Question: Admin bar appears after adding code to the functions.php
'''
add_filter( 'show_admin_bar', '__return_true' );
'''
but empty except for the WP logo and the search on the right.
I installed latest version of twentyTwelve, it didn't appear,after adding the same code to the theme's functions.php it appears with the same problem.
So I don't think it has to do with the theme.. So I deactivated all plugins, And I still have the same problem.

Note: There is no problem with the admin bar in the Dashboard. Also I checked the HTML structure, it's not hidden by CSS.
'<?php wp_footer(); ?> + <?php wp_header(); ?>' are defined in the themes header and footer.
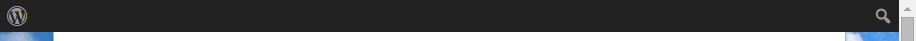
Answer: If the toolbar is forced to load (via show_admin_bar) but a user is not logged in it has nothing to show the user. When this happens it looks exactly like your screen shot with just the WP and search icons present. The toolbar will load anytime a user is logged in though so there is no reason to force it to load unless you intend to modify its behavior to include actions for anonymous users.
I was able to recreate this easily in a clean install but only if there was no user logged in. If this is happening to you when a user is logged in then I suggest a fresh install of WP in a subdirectory, or locally, then enabling your theme and plugins one by one until it breaks so you know which component is causing the problem.